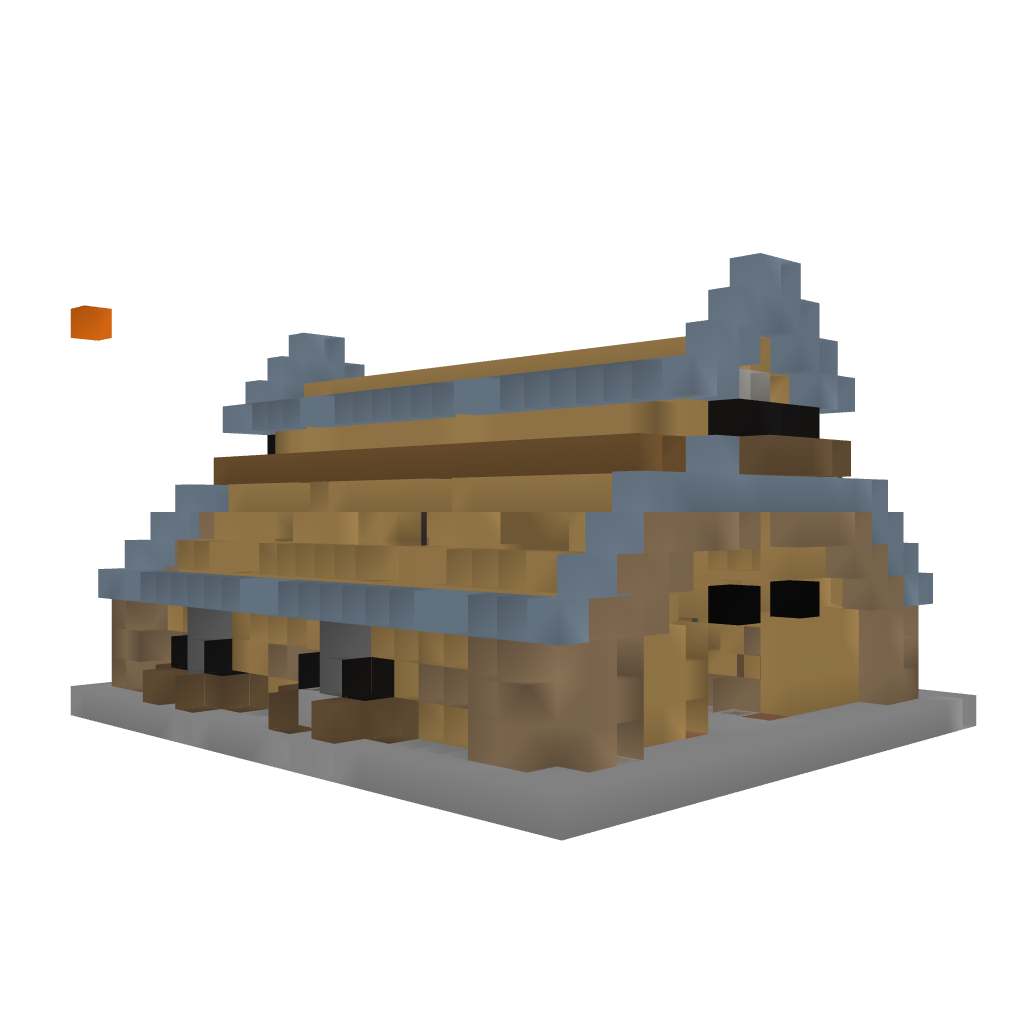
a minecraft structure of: Medium Barn